Question: EDIT: Changed as I have a different issue with the same code
2nd Edit: Adding additional code that seems to be casuing the issue
I have created a vba program in access that aggregates data from a number of external sources and write the results into a new table. Ideally when I run the program I want to wipe out all of the data that is currently in the table and replace it with my new data. I am currently currently deleting all of the data in the table... then writing my new data
Here is the code for reference
'''
Function getTestFixtures(FixtureName As String) As Recordset
Dim db As Database
Set db = OpenDatabase(GetDBPath & "TestFixtures.xlsx", False, False, "Excel 12.0;HDR=Yes;")
If db Is Nothing Then
MsgBox "Can't find the file!", vbExclamation, ThisWorkbook.Name
Exit Function
End If
Set getTestFixtures = db.OpenRecordset("Select * from [" & FixtureName & "$]")
End Function
'''
The recordset created above is modified and the output data is placed in a dictionary and passed to this function.
'''
Sub Write_OTDC_Data(POlist As Dictionary)
Dim Rst As Recordset
DoCmd.SetWarnings False
DoCmd.runsql "Delete * from [OTDC Results]"
DoCmd.SetWarnings True
Set Rst = CurrentDb.OpenRecordset("OTDC Results")
With Rst
For Each key In POlist.Keys
.AddNew
For i = 0 To 9
.Fields(i).value = POlist(key)(i)
Next
.Update
Next
.Close
End With
End Sub
'''
My Problem is that I get the following error if I try to change anything after running both of the above procuedures.

Running either in isolation does not generate the error.
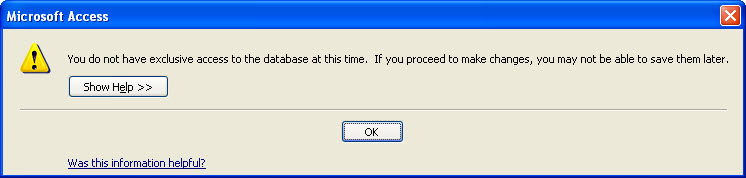
Answer: I'm unsure whether this question is still unresolved. In case it's not, I have some suggestions for you to try, but not a lot of confidence they will cure the problem.
Try 'DoCmd.TransferSpreadsheet' to import the sheet's data into a scratch table instead of using OpenDatabase with the workbook.
In your 'MsgBox', I wonder whether 'ThisWorkbook.Name' means anything to an Access application. Aside from that, I would check whether the workbook exists, then open it (or import the sheet from it) only if the file is found.
'''
If Len(Dir(GetDBPath & "TestFixtures.xlsx")) = 0 Then
'not found
Else
'use it
End If
'''
Actually I'm unclear why you don't get an error from 'OpenDatabase' if the workbook file doesn't exist. And that makes me suspicious of 'DoCmd.SetWarnings False' Never, ever turn SetWarnings off. Doing so suppresses important information. And it is completely unnecessary. Set a DAO.Database object variable to 'CurrentDB()', then use this instead:
'''
dbObjectVariable.Execute "Delete from [OTDC Results]", dbFailOnError
'''
Add an error handler to deal with any problems dbFailOnError exposes.
Finally, this bears repeating because it's so important. turn SetWarnings off.